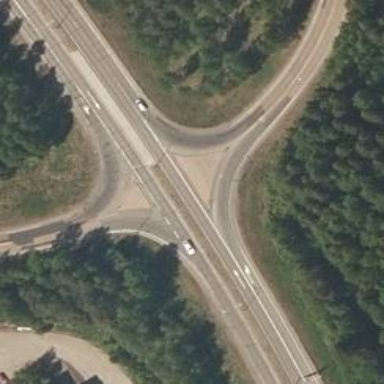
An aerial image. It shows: Tertiary trunk link road with asphalt surface.